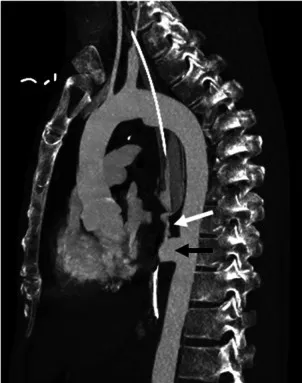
Sagittal. Maximum intensity projection images from computed tomography angiography show a descending aortic pseudoaneurysm (black arrow) at the level of the aortoesophageal fistula, complicated with rupture and contrast material extravasation (white arrow) into the esophagus (with a nasogastric tube in situ).
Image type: radiology (ct)